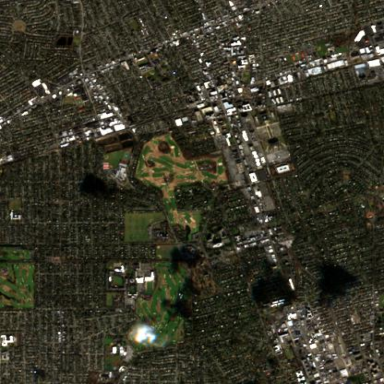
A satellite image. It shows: Golf course.